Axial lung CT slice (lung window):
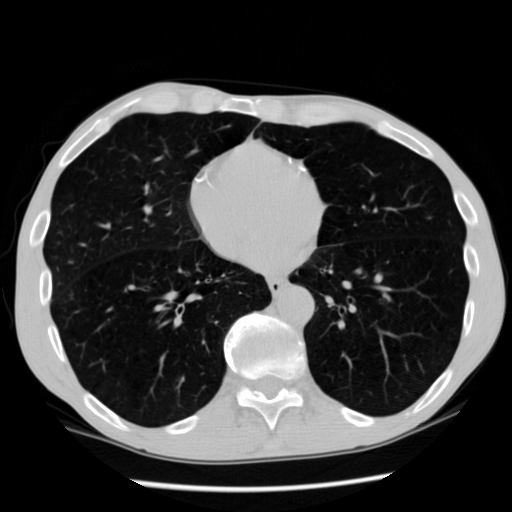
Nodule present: no